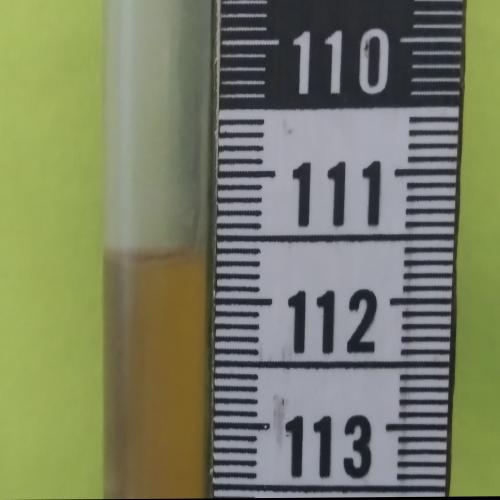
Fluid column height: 111.6 cm